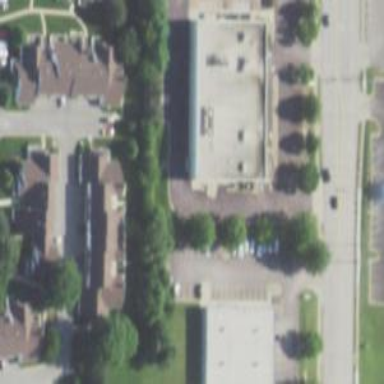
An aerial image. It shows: Pharmacy providing healthcare services.